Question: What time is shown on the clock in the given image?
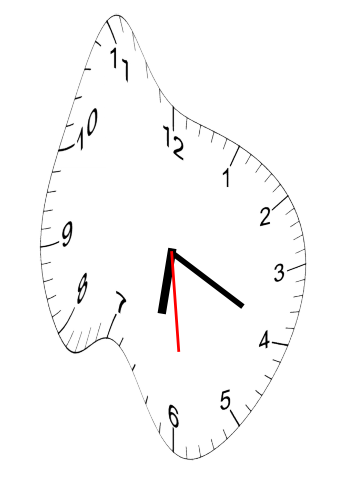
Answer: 06:19:29